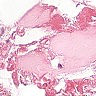
Metastatic tissue present: no